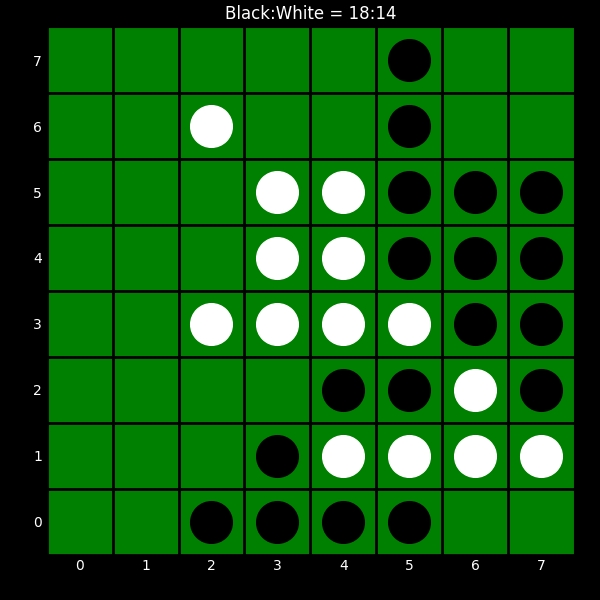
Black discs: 18
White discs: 14